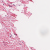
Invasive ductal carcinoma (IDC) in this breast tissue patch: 0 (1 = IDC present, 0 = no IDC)